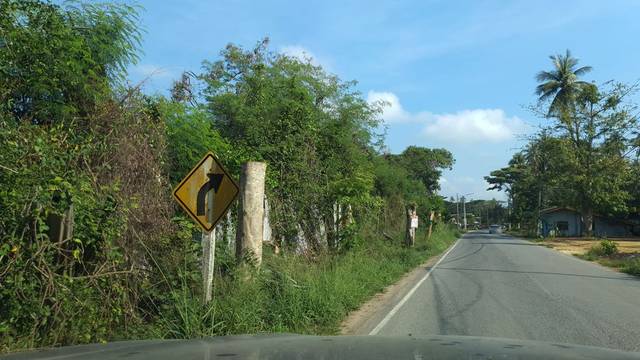
Region: Thailand
Coordinates: 11.345, 99.557